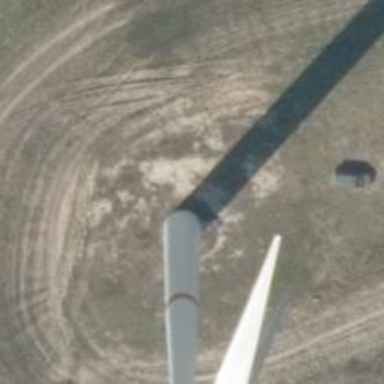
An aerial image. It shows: Wind generator powered by wind. The generator type is horizontal axis and it uses wind turbines.